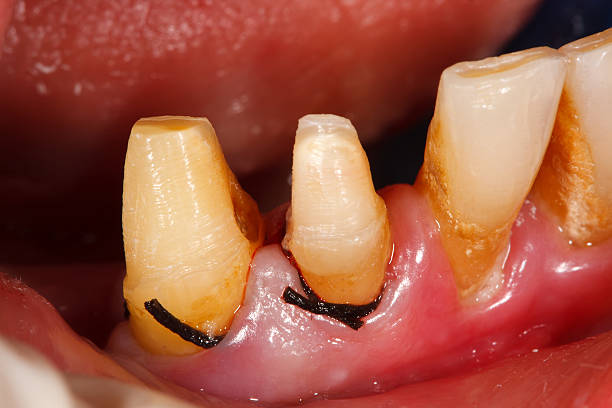
Condition: Calculus